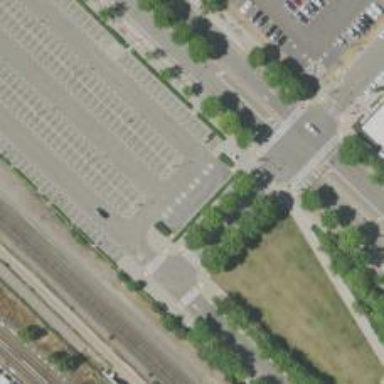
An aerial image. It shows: Parking space.